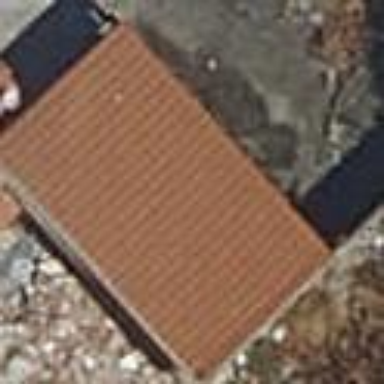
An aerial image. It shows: Residential building.